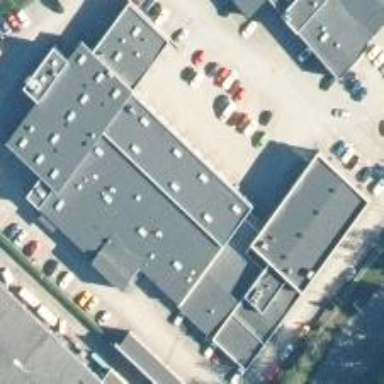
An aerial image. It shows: Commercial building.